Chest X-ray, AP view. Patient: 43 years old, sex F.
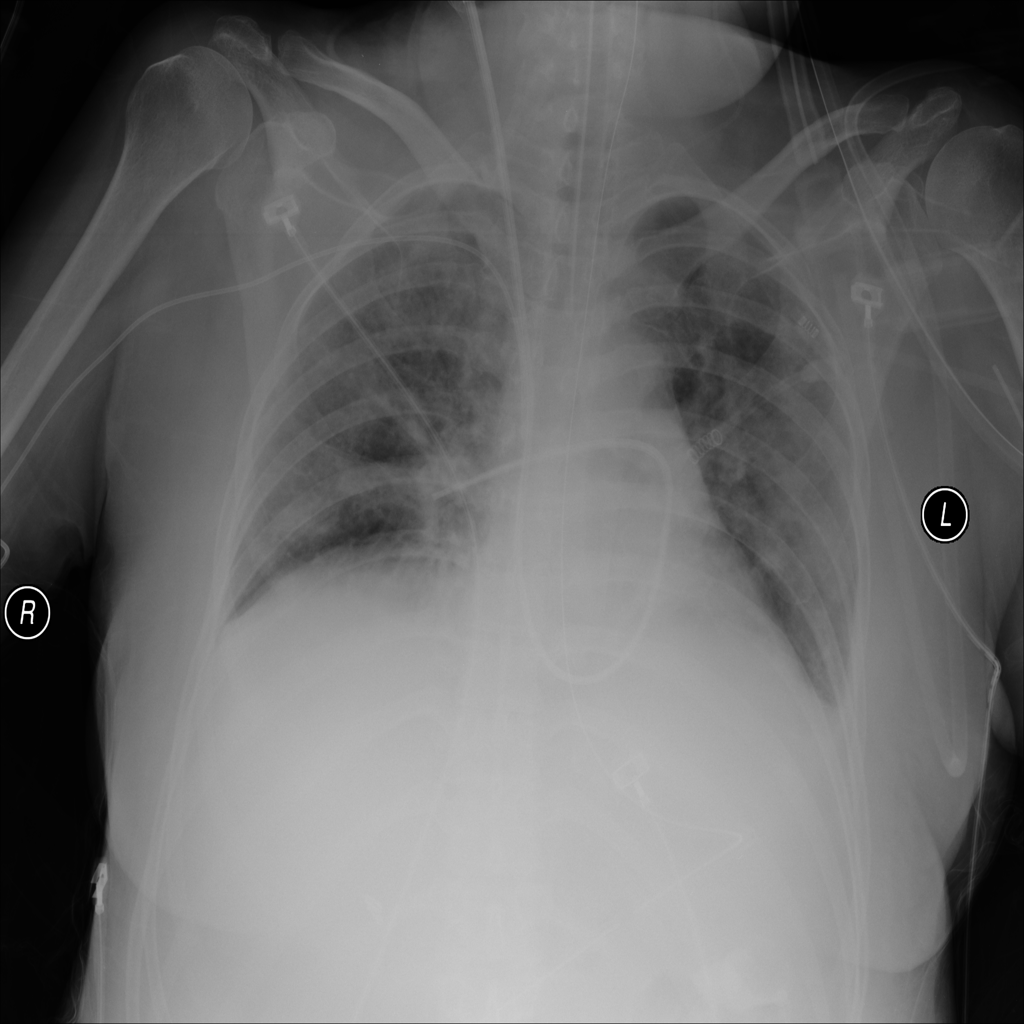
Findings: No Finding